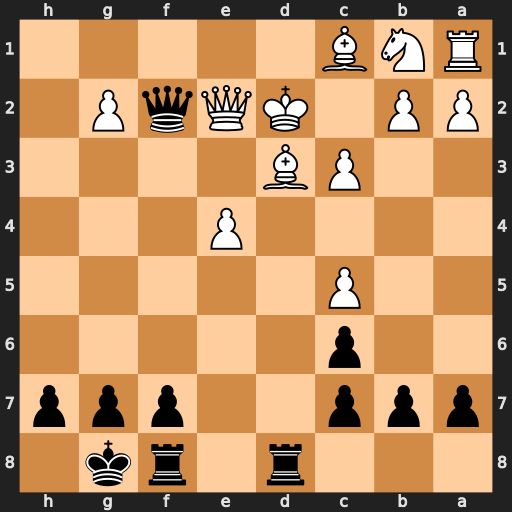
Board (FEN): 3r1rk1/ppp2ppp/2p5/2P5/4P3/2PB4/PP1KQqP1/RNB5
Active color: b
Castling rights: -
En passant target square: -
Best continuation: Rxd3+ Kxd3 Rd8+ Kc2 Qxe2+